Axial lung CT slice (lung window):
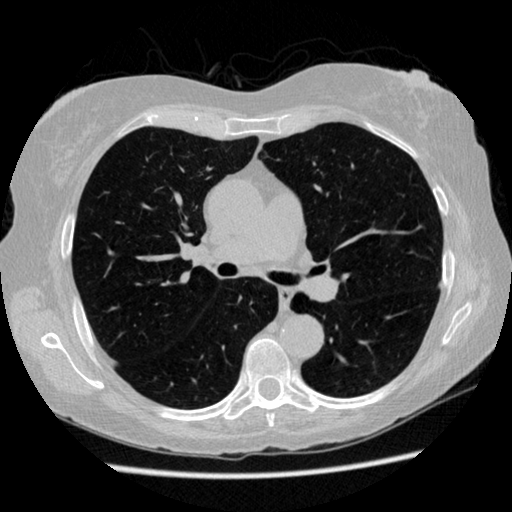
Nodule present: no